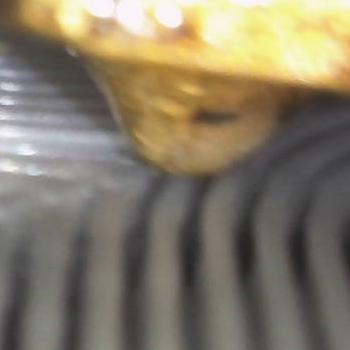
Flow rate: 78%